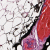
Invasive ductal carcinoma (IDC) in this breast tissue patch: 0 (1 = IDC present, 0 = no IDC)